Frequency: 99900
Velocity: 0,3100
Power: 32,8
Pulse duration: 0,0000001
Pass count: 1
Magnification: 10
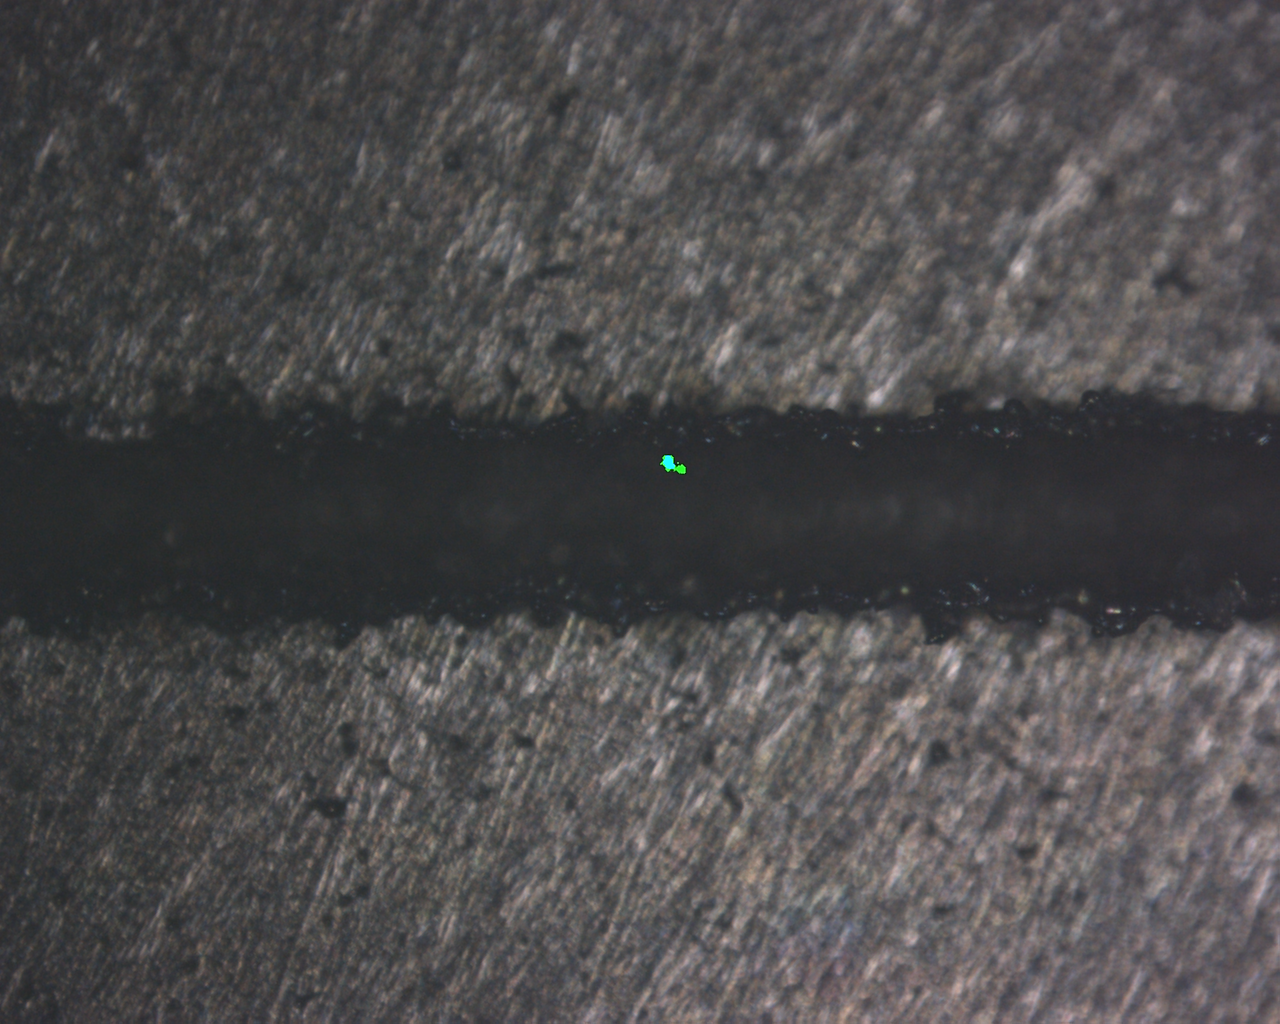
Measured width: 142.766
Other width: 91.277